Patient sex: M
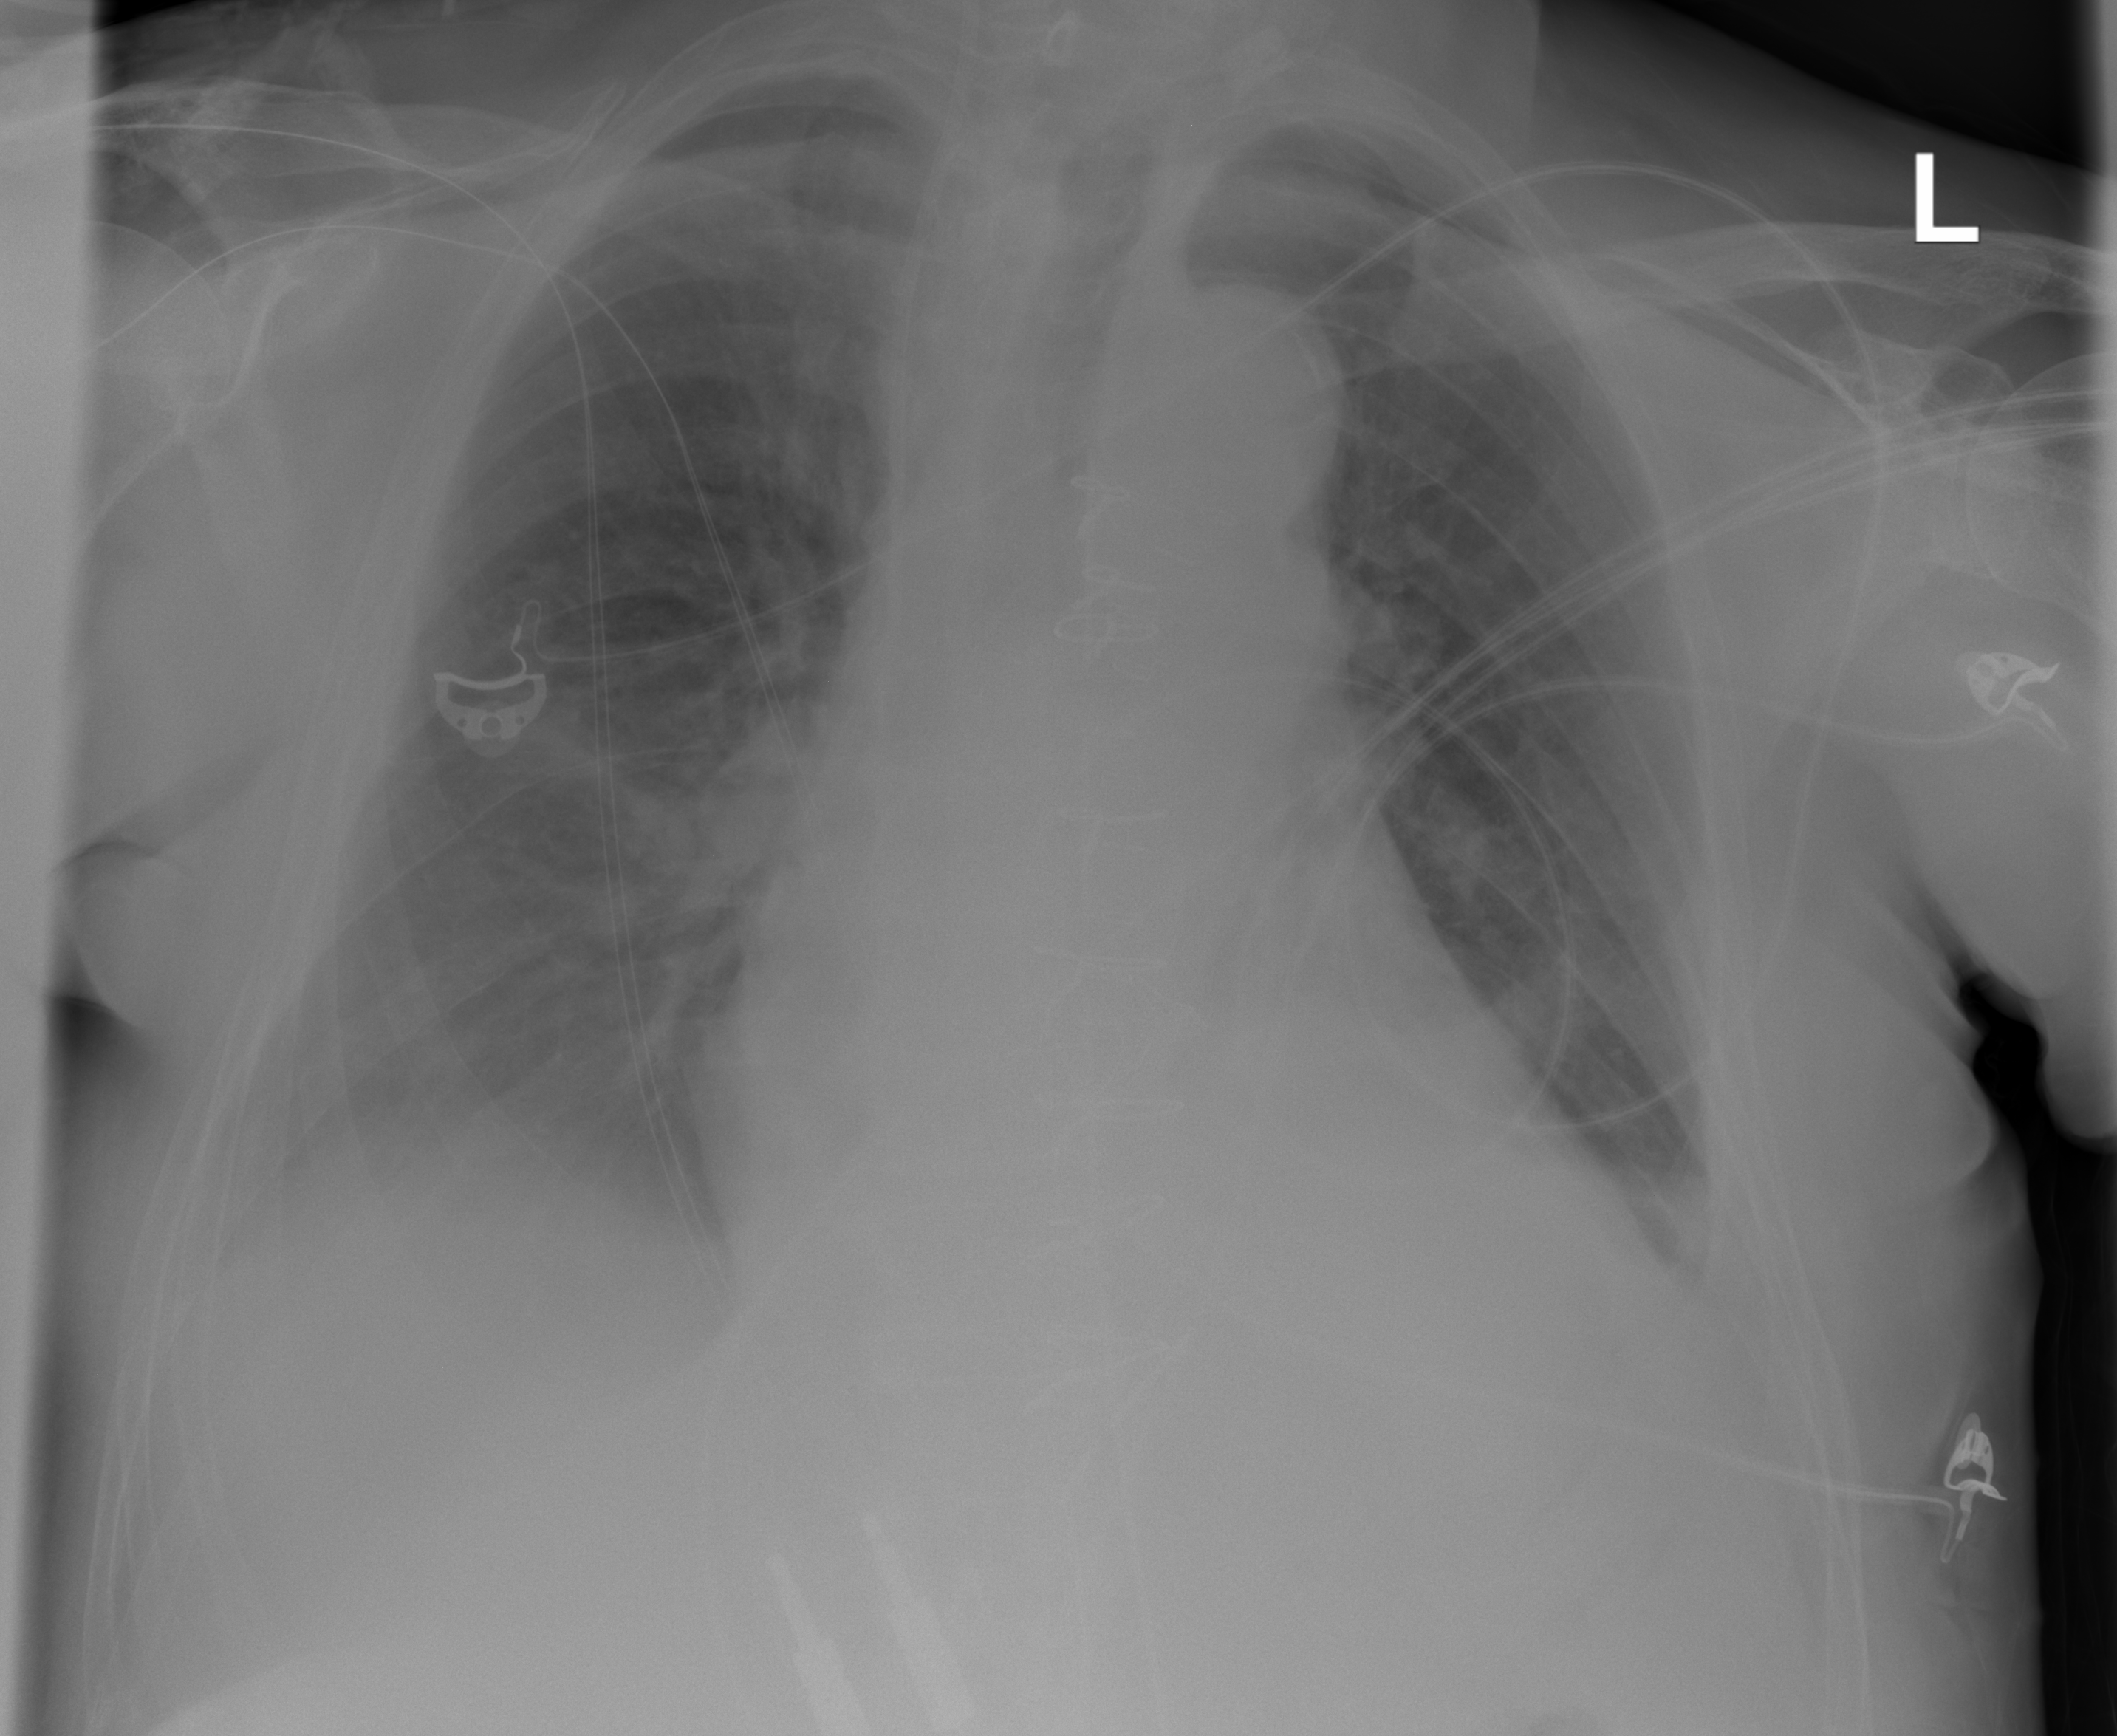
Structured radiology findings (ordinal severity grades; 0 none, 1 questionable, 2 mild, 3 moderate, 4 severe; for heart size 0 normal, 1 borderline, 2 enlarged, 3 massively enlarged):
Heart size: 2
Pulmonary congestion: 2
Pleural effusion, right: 2
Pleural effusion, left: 2
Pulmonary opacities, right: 0
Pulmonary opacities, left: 0
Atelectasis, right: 2
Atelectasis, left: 0